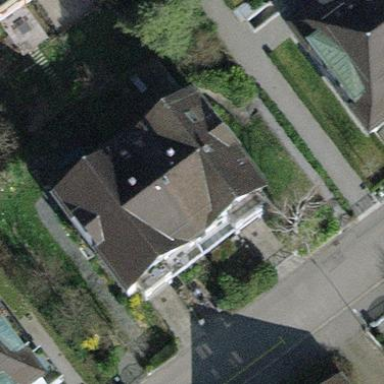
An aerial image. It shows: Semidetached house.